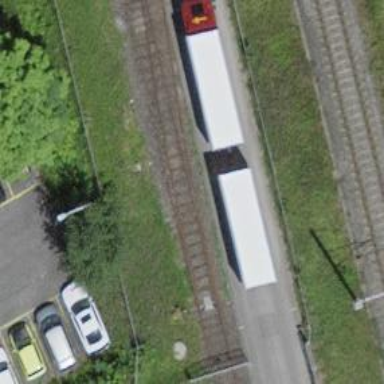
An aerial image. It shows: Railway switch.